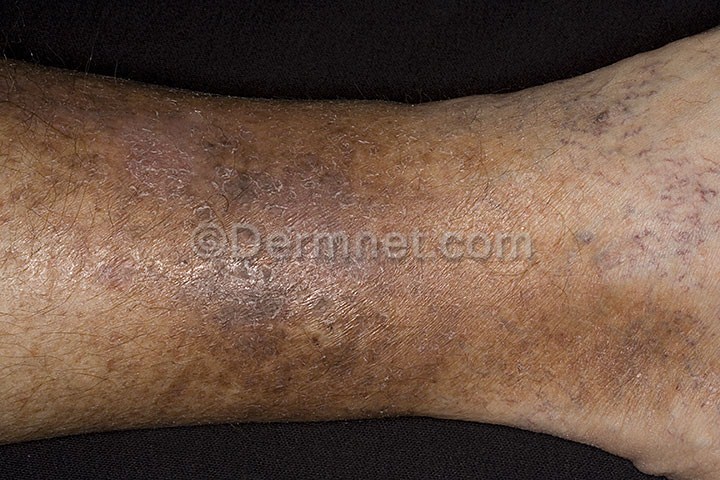
Disease: Eczema Photos